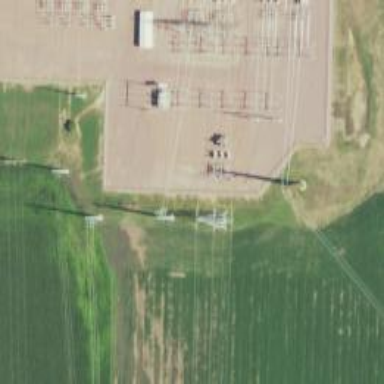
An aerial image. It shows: Switch used for power control.